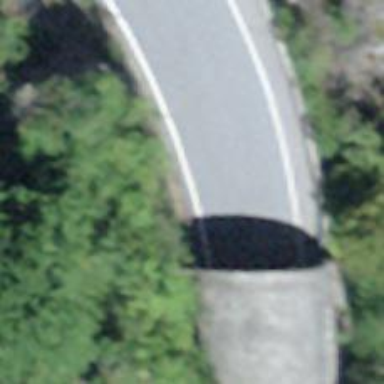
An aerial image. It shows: Narrow-gauge railway tunnel with electrified tracks using contact line.